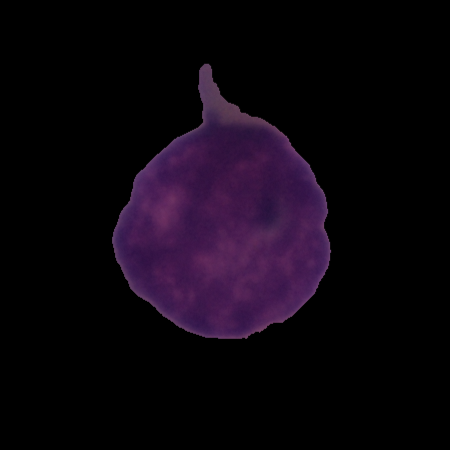
Label: cancer